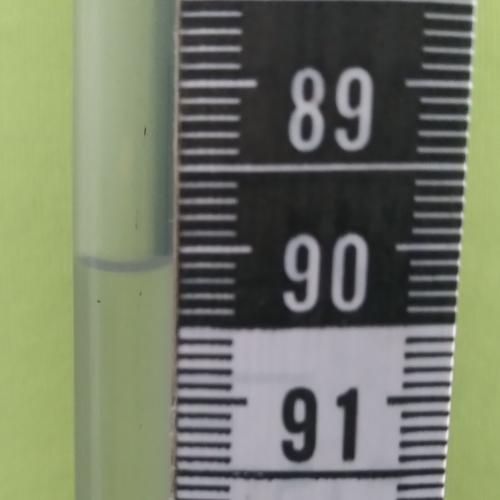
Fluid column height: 90.1 cm